Field crop: maize
Growth stage: 2
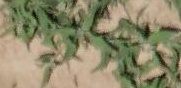
Species: atriplex